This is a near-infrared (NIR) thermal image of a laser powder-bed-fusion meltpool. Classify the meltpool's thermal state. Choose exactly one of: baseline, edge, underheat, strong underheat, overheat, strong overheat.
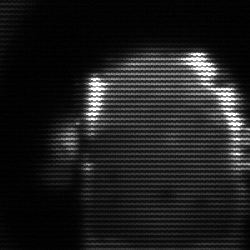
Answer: baseline